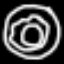
Label: donut